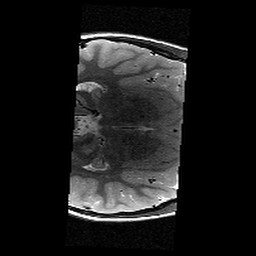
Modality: T2w
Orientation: axial
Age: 13
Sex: male
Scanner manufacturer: siemens
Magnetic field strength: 3 T
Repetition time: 9.23 s
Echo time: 0.067 s